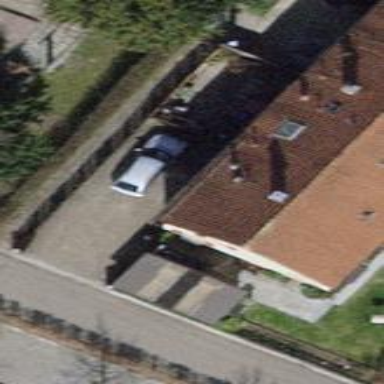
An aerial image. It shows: Building with gabled roof covered in roof tiles. The roof orientation is across the structure.